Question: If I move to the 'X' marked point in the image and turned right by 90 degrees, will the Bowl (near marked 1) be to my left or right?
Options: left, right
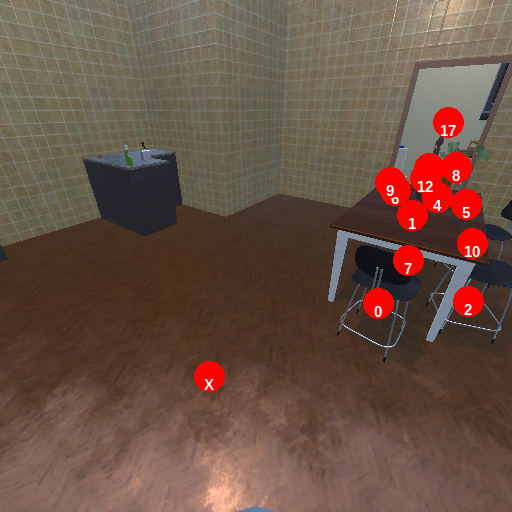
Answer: left